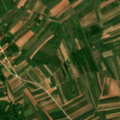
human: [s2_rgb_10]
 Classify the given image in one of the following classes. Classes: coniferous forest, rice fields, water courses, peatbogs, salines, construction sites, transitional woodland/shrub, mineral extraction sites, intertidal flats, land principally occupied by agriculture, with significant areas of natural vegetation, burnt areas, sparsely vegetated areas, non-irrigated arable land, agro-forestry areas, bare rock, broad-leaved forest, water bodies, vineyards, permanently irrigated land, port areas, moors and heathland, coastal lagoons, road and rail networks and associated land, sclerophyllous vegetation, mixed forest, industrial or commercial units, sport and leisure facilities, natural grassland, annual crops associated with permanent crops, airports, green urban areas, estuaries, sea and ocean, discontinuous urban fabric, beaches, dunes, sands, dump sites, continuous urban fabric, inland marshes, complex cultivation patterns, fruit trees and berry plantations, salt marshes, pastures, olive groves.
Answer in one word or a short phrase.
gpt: complex cultivation patterns, land principally occupied by agriculture, with significant areas of natural vegetation, broad-leaved forest, transitional woodland/shrub